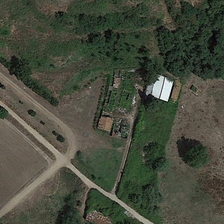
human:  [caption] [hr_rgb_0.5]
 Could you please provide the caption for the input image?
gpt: there is a road in front of the white house .

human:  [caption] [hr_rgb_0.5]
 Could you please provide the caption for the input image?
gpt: there is a road in front of the white house .

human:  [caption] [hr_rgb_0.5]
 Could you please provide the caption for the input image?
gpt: many trees were planted around the white house .

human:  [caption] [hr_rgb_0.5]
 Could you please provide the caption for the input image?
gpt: many trees were planted around the white house .

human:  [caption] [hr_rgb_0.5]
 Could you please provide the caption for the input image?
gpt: many trees were planted around the white house .